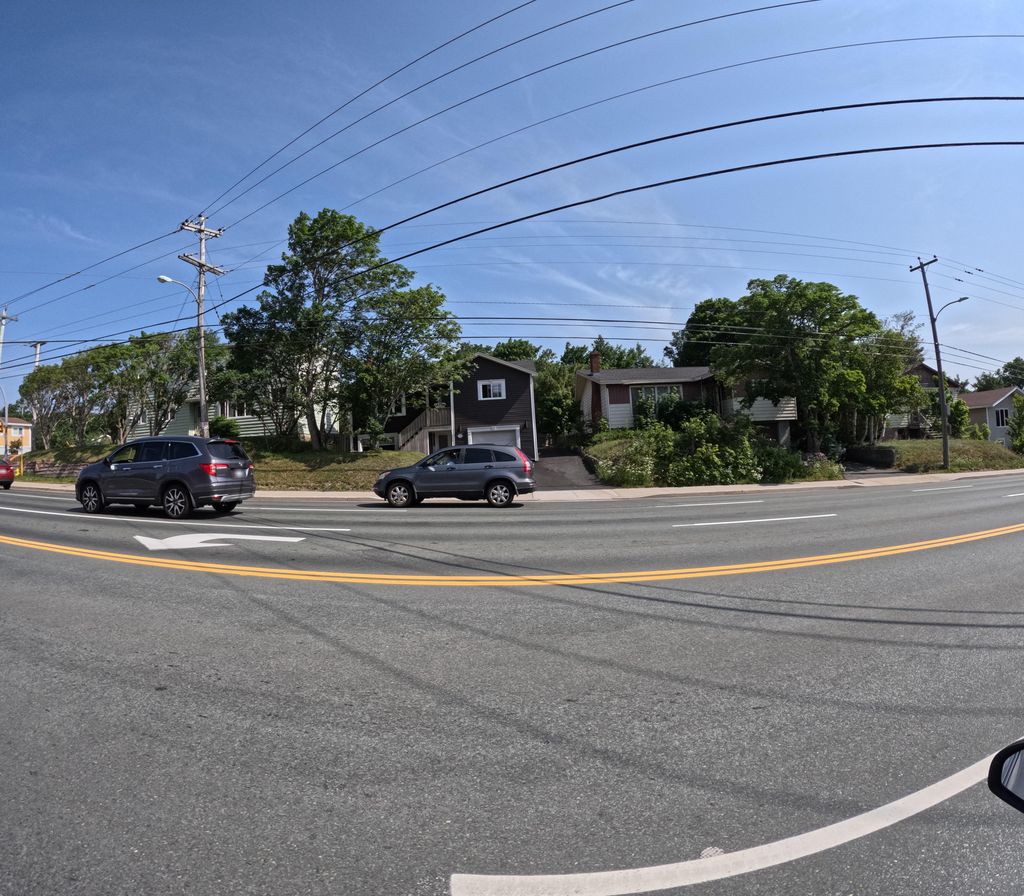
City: st_johns